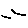
Label: line